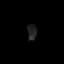
Tissue: skin
Cell type: Epithelial cells
Senescence score: 0.2252
Nuclear area (px): 143
Mean DAPI intensity: 34.49